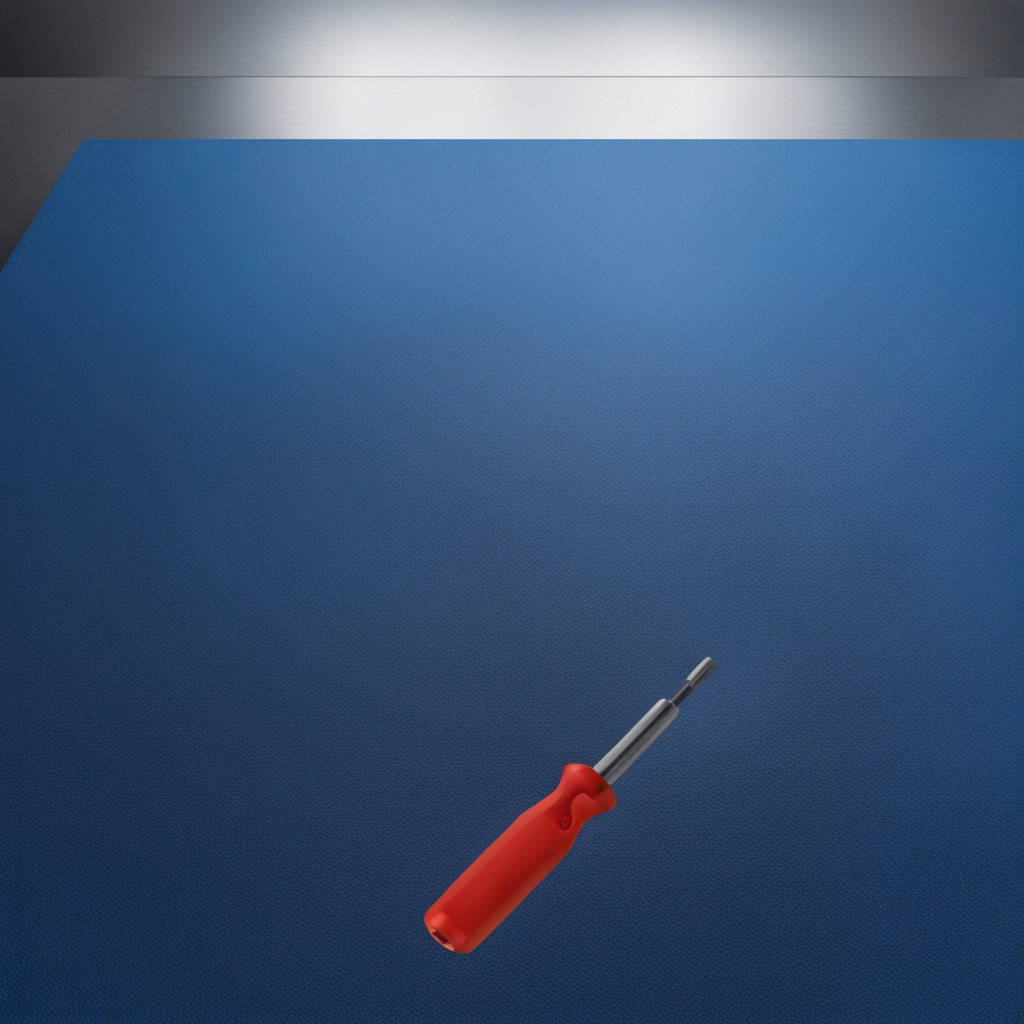
A screwdriver lies on a clean granite tabletop covered with a blue rubber mat inside a workshop under bright overhead lighting crisp shadows high clarity worn but beneath the mat.